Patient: sex M, age 64
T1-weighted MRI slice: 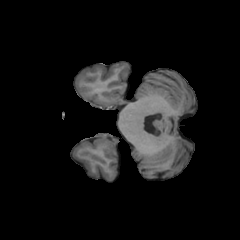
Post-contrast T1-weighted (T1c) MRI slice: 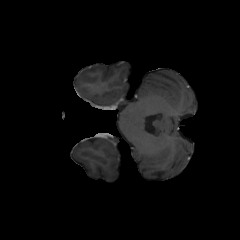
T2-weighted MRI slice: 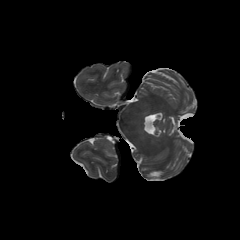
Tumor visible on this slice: no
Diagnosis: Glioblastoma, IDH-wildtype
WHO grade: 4